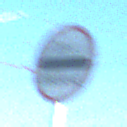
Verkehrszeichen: Zollstelle
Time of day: MorningAfternoon
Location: Outdoor (Urban)
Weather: Clear
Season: NotSpecified
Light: Natural